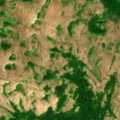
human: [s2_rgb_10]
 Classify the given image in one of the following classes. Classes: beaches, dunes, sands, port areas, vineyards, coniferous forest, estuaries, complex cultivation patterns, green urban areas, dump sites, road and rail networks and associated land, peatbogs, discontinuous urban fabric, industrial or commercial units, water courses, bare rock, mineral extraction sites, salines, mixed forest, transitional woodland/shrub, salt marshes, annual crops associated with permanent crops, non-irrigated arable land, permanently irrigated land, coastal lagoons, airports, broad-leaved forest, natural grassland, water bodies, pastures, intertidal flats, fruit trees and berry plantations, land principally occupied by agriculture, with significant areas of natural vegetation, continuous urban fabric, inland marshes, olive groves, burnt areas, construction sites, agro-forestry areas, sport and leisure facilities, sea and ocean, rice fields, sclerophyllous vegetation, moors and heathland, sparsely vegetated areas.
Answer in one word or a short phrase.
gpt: broad-leaved forest, natural grassland, transitional woodland/shrub